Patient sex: M
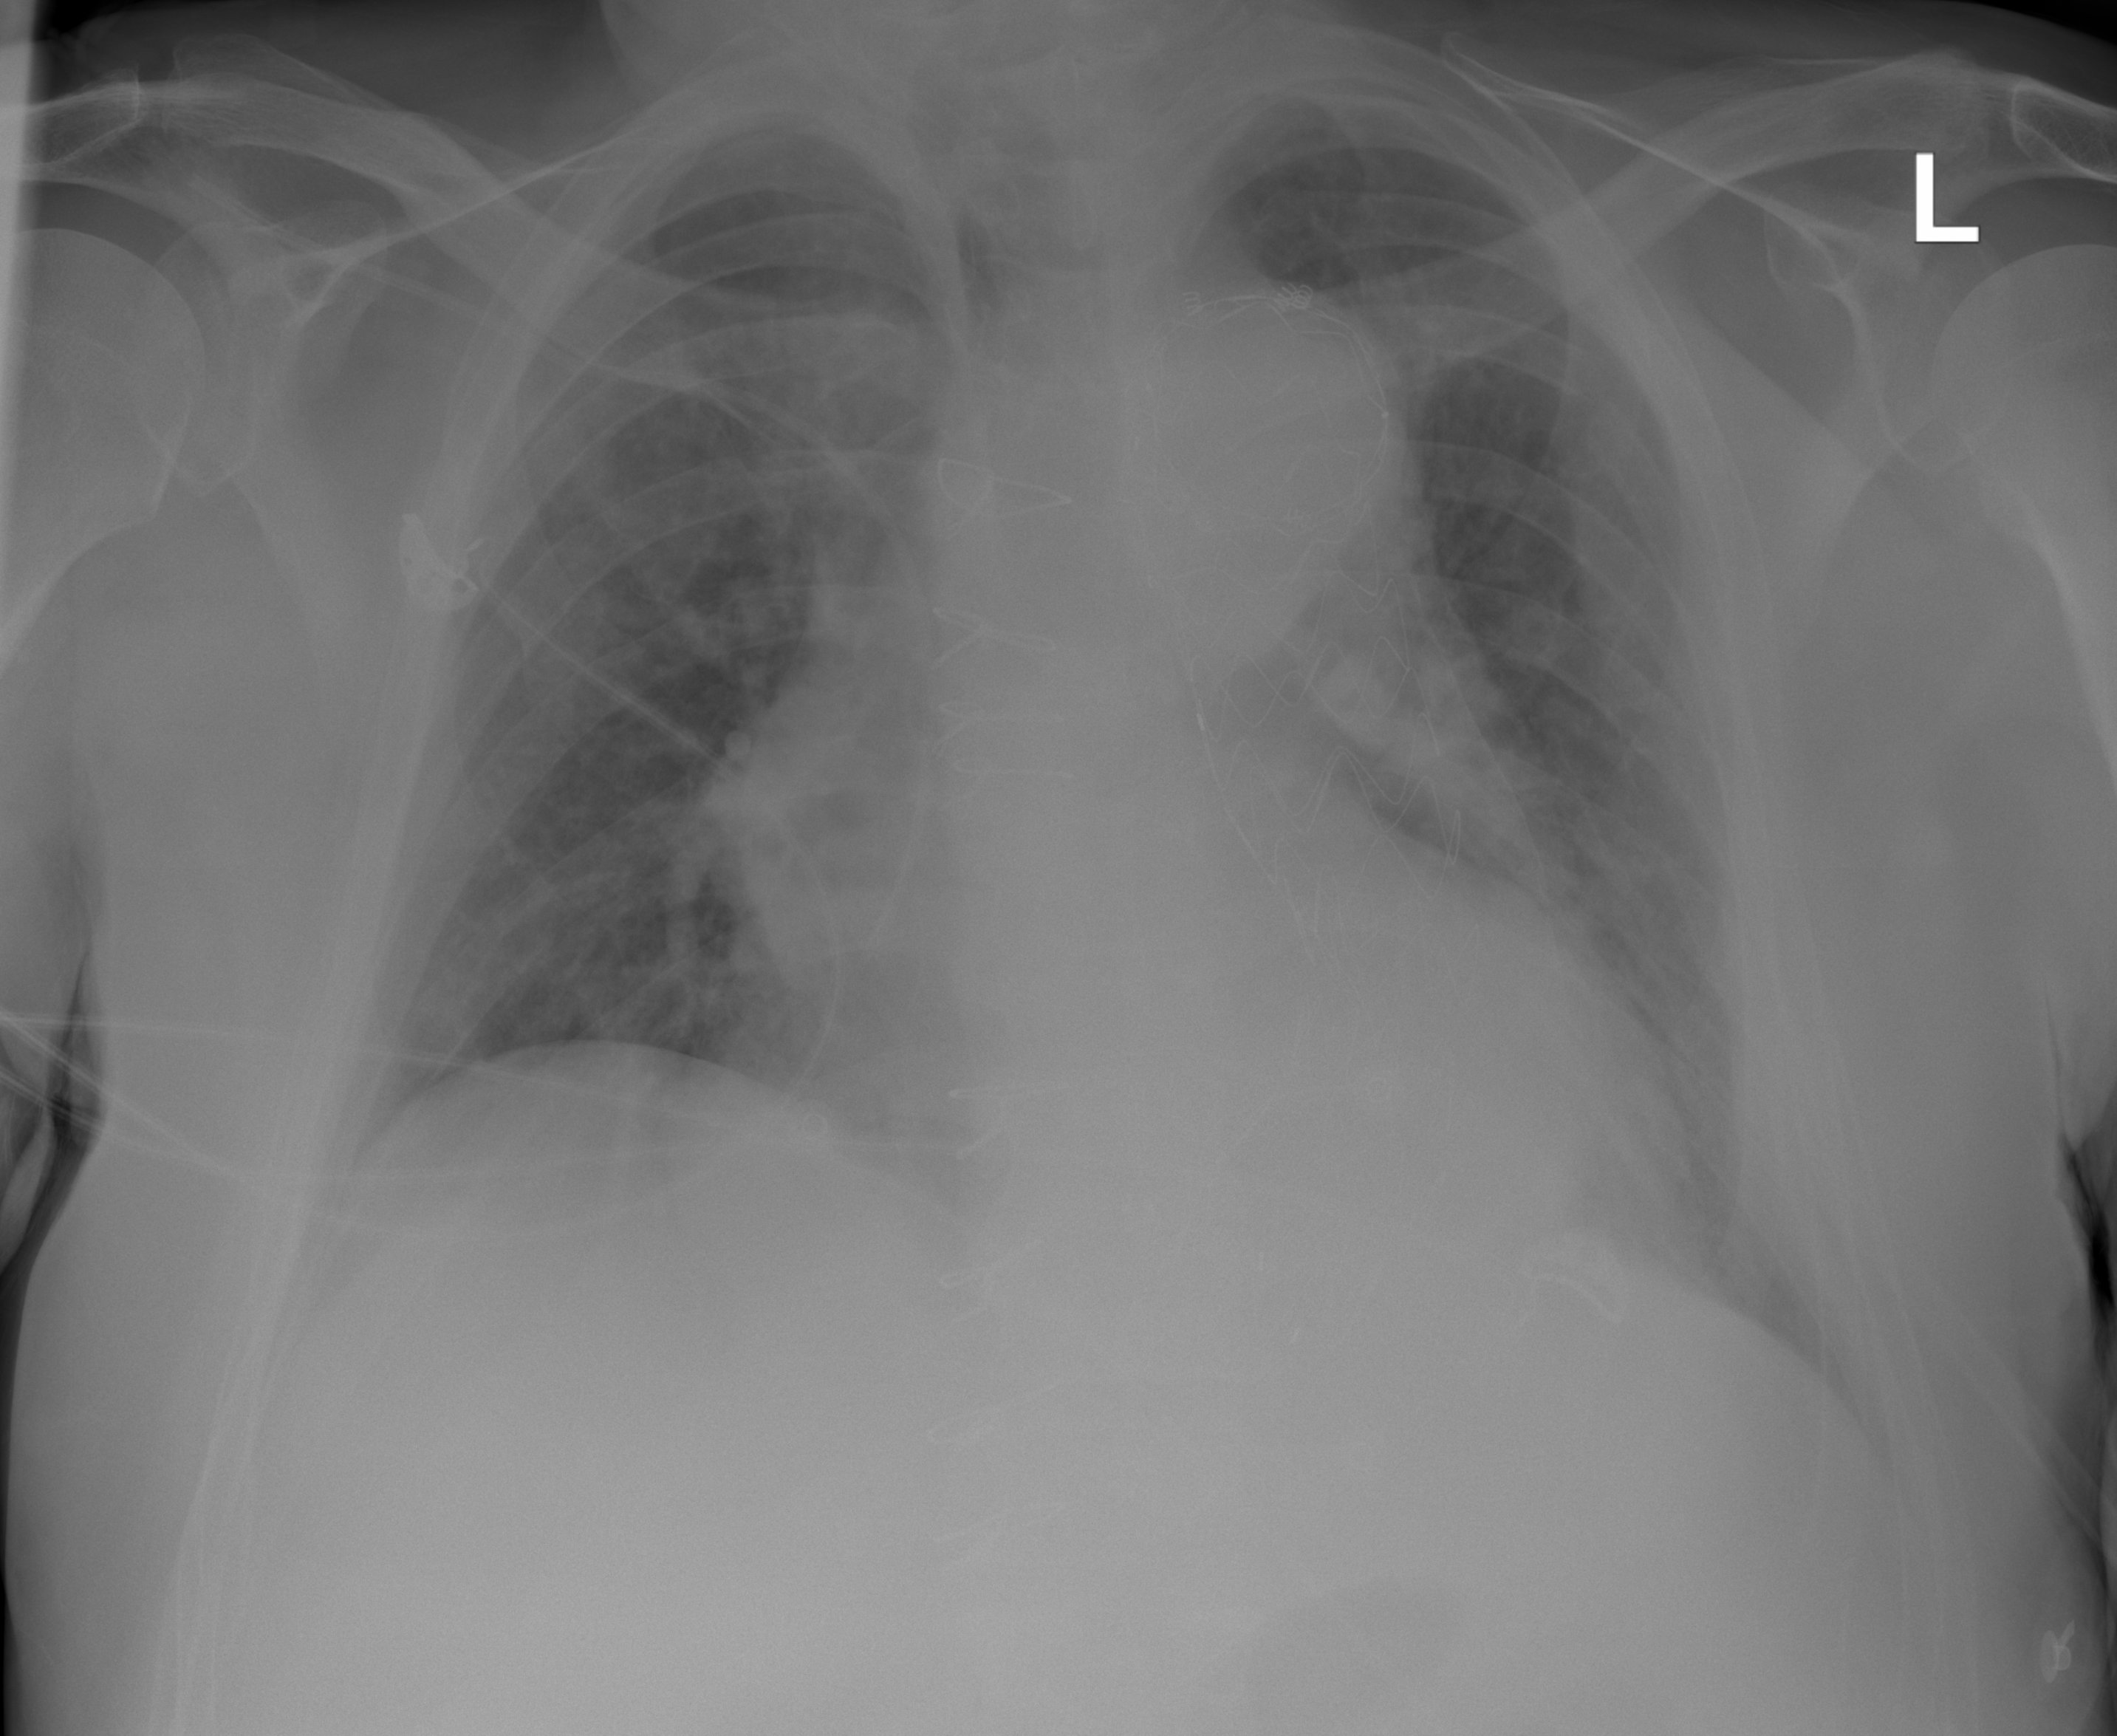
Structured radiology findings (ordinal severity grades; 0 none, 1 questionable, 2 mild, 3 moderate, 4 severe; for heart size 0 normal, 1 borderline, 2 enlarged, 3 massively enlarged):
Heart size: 2
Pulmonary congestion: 0
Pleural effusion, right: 0
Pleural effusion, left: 2
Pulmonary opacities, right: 0
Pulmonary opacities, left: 1
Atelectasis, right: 0
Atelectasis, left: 2